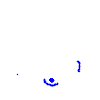
Particle: pion